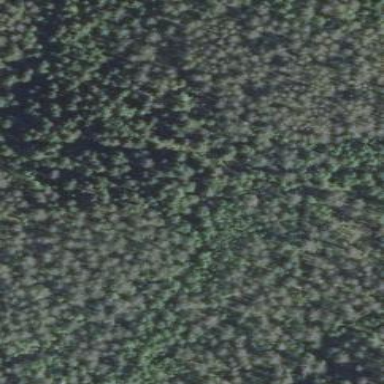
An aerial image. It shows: Needle-leaved woodland.